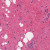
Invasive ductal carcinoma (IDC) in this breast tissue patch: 0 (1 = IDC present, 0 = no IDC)